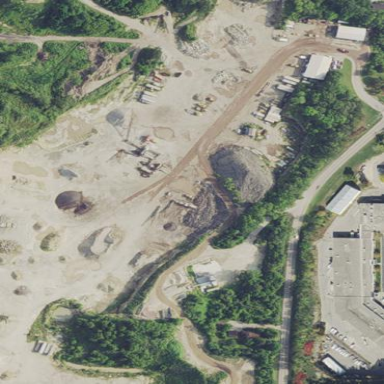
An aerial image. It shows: Quarry area.